Question: I'm currently learning to program for OS X / iOS and I'm trying to create a for my first OS X app but I have no idea how to do it and can't find any help or hint in Internet.

Can you please help me to understand which kind of object (visually speaking) I have to choose for my UI and then how to use it with an array of color values to create a session history?
Thank you!
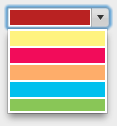
Answer: First of all, the control you're looking for is a 'NSPopUpButton'.
(<URL>
Depending on what you're actaully trying to achieve using 'NSAttributedStrings' in your menu items with the background color you desire would be an option, e.g.
'''
string = [[NSMutableAttributedString alloc] initWithString:@"MyString"
attributes:@{NSBackgroundColorAttributeName : [NSColor brownColor]}];
'''
Check e.g. <URL> for details on how to work with attributed strings.